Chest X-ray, PA view. Patient: 45 years old, sex F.
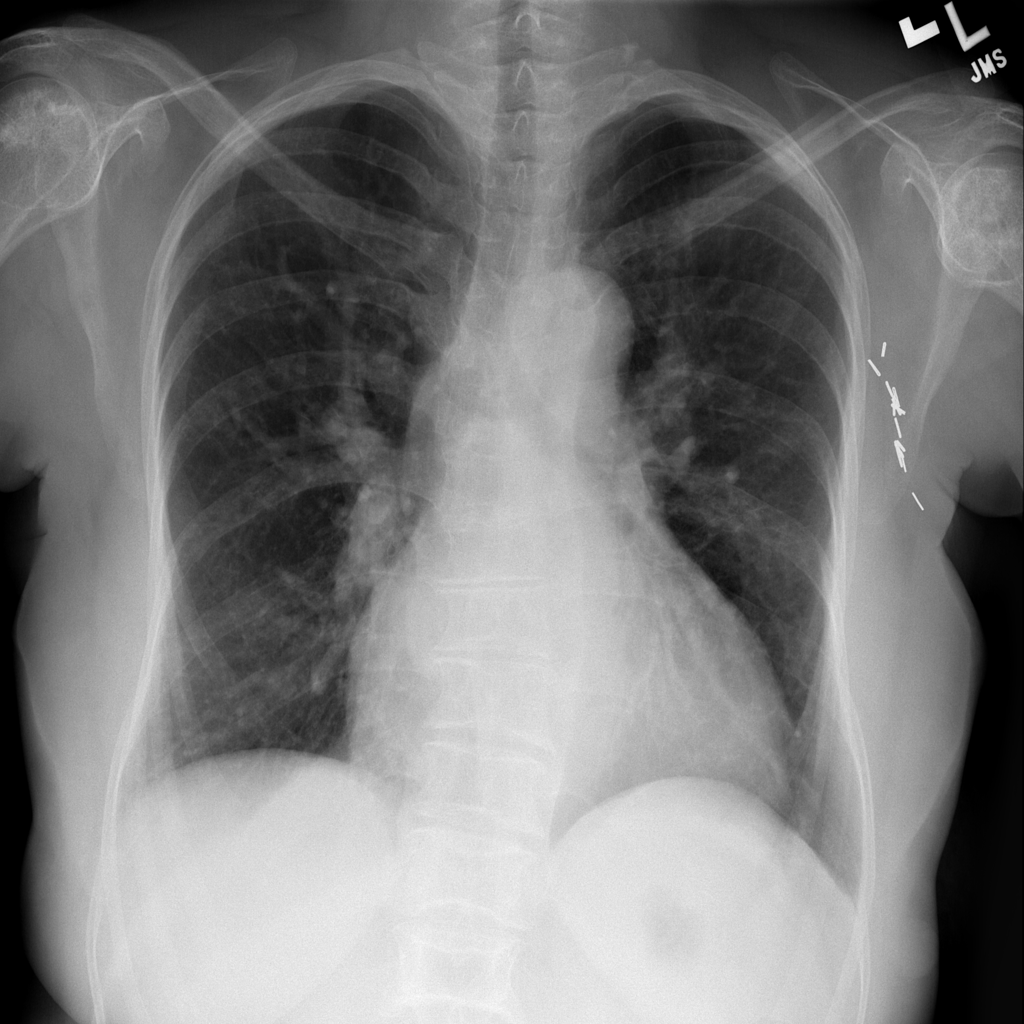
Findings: Cardiomegaly